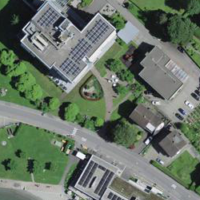
EUNIS habitat code: 54
Species observed at this site:
Ficus carica